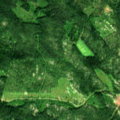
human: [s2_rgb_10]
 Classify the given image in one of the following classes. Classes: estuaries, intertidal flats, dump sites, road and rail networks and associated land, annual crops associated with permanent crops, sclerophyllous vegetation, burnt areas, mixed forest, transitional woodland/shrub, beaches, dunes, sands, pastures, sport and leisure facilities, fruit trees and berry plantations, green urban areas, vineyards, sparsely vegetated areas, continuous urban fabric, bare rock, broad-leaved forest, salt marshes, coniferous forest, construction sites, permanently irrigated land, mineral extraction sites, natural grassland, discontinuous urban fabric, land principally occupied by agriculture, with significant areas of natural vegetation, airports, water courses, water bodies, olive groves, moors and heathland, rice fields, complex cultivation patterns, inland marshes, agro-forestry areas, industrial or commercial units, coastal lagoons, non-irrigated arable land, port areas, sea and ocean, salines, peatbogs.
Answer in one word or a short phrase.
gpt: coniferous forest, mixed forest